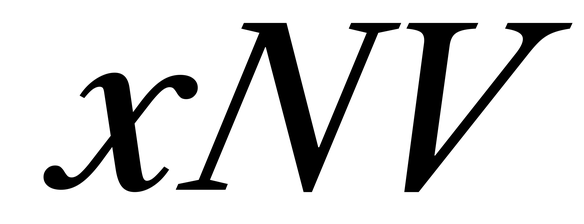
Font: LibreCaslonText-Italic_Medium_Italic